Question: I am having trouble figuring this math related problem out.
I am using the <URL> plugin for a project.
With it, I'm trying to simulate a volume dial that controls the gainNode of the web audio api.
The plugin can return the degree of the dial with this:
'''
console.log("event.target.degree: "+event.target.degree);
//between +220 and +140
'''
it can also return the rotation with this:
'''
console.log("event.target.rotation: "+ event.target.rotation);
//between -140 and +140
'''
I found the rotation easier to work with.
Simulating a real existing dial from a Harman/Karmon receiver, the lower limit is at a rotation of , the mid at , and the upper limit at a rotation of .
Here is an actual image of the dial so you have a visual representation (ignore the numbers 0 and 40 in the image):

My GainNode limits are and , with 1 being 100% volume, and 0 being silence.
At , that should be where the volume is at 0%. The web audio api gainNode.gain.value would be at .
When the dial is at , that would be the halfway point. Volume should be at 50%, or value for the gainNode.gain.
When the dial is at , volume should be at 100%, or a gain value of for the web audio api.
I'm having trouble figuring out a formula that will work within my
I tried this:
'''
var volumeDial = JogDial(document.getElementById('volume-knob'), {
debug: true,
wheelSize: '90%',
zIndex: '100',
touchMode: 'wheel',
knobSize: '3%',
minDegree: -140,
maxDegree: 140,
degreeStartAt: 0
}).on("mousemove", function(event){
var volume = event.target.rotation;
console.log("event.target.rotation: "+ event.target.rotation);
console.log("event.target.degree: "+event.target.degree);
var theGain;
theGain = Math.abs(50-(volume*0.3575)-100) *0.01;
gainNode.gain.value = theGain;
console.log("gainNode.gain.value: "+gainNode.gain.value);
source.connect(gainNode);
}).on("mouseup", function(event){
console.log("event.target.rotation: "+event.target.rotation);
console.log("event.target.degree: "+event.target.degree);
});
'''
The problem is that it isn't accurate. Its close but not the desired effect. There is still sound at 0%, and from 0% to 100% there is not much difference audibly.
At 0%, I have a gain value of "0.0005000000237487257". The sound is nowhere near silent, its quite loud.
At 50% I have a gain value of 0.5, which is correct.
at 100% I have a gain value of 1.000499963760376.
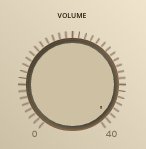
Answer: All you really need is
'''
(event.target.rotation + 140) / 280
'''
I'm not even sure where you took that multiplier from.